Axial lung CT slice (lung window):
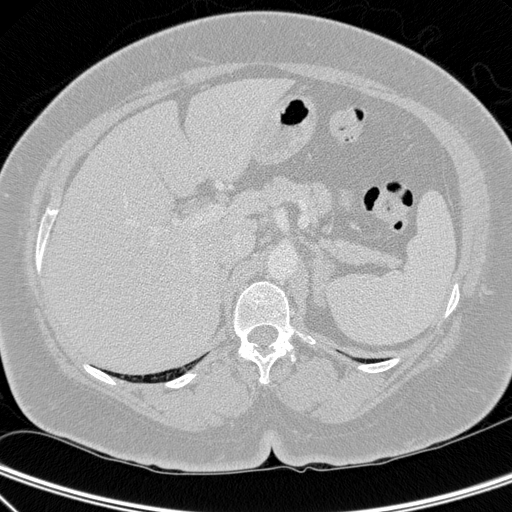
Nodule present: no